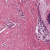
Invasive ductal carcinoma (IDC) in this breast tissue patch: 0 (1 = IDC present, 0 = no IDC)